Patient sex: M
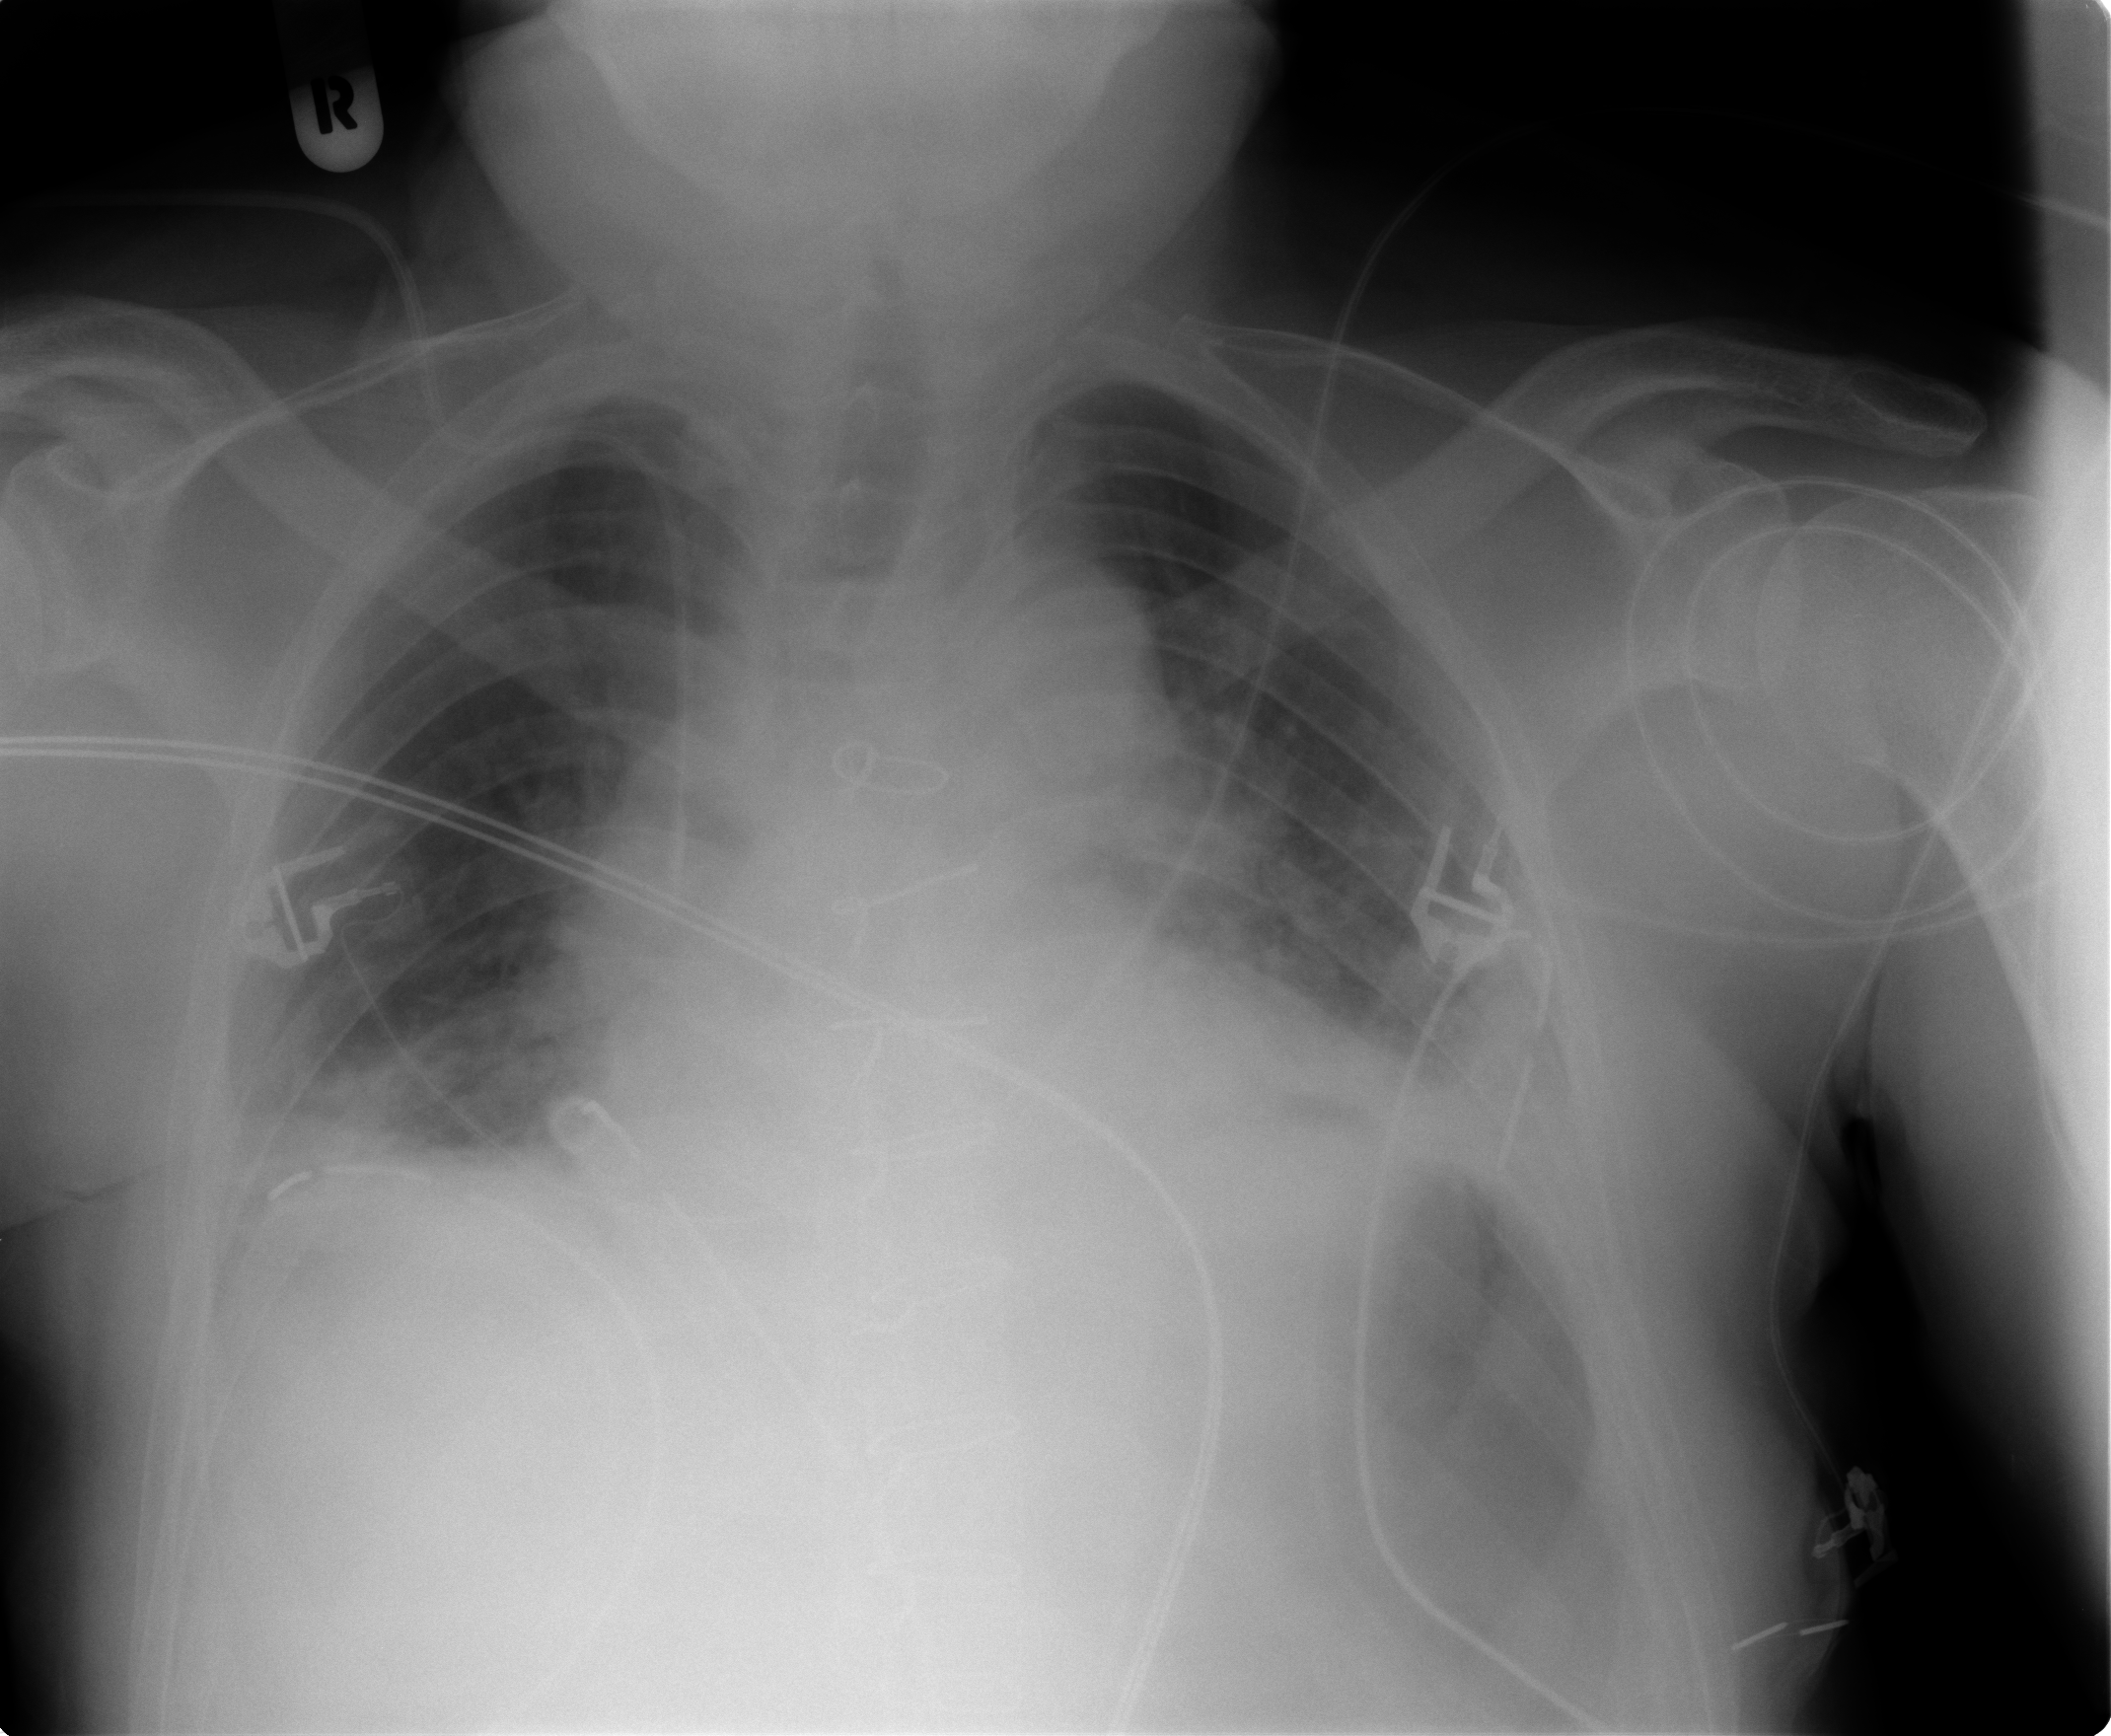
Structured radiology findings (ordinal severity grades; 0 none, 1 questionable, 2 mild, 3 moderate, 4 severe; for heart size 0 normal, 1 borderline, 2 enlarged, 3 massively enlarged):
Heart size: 1
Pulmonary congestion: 2
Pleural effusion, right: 1
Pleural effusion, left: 2
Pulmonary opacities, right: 0
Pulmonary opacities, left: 2
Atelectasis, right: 2
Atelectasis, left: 2